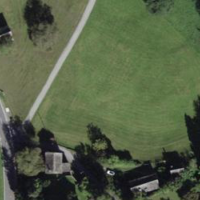
EUNIS habitat code: 52
Species observed at this site:
Primula vulgaris